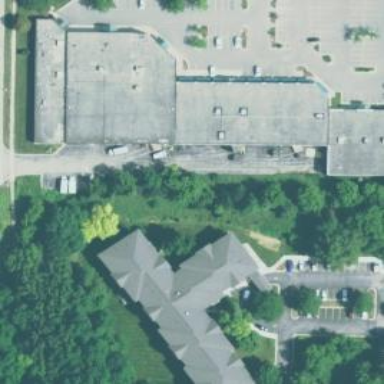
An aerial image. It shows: Building.